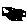
Label: cloud